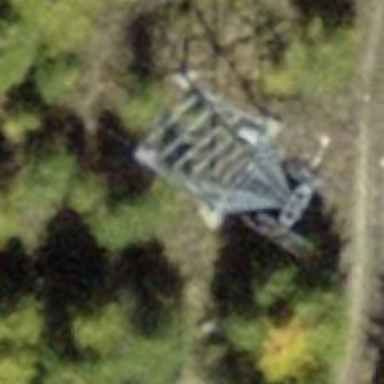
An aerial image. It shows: Pylon for aerialway.